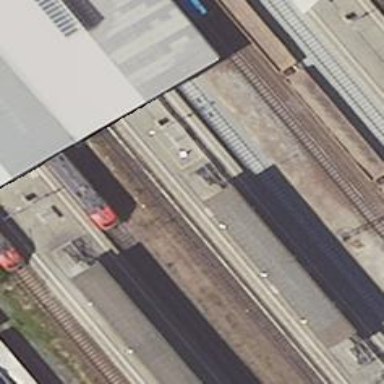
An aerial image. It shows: Railway signal.